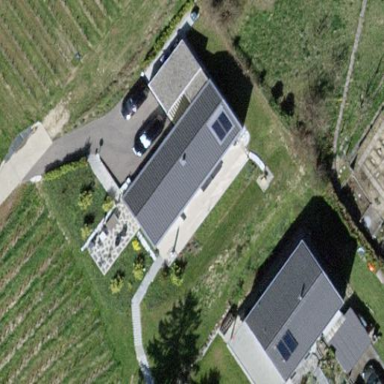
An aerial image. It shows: Simple and straightforward house.